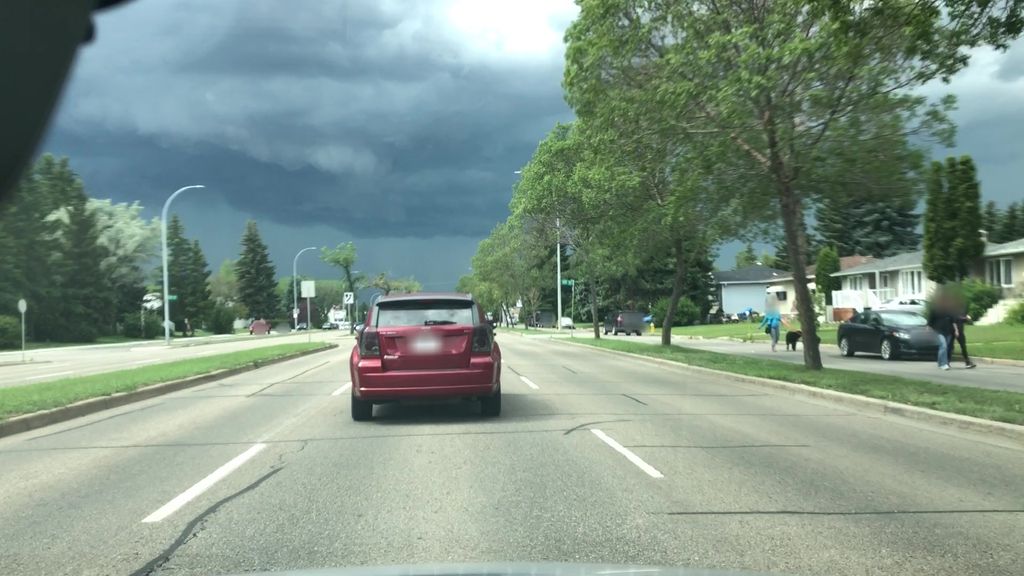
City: edmonton